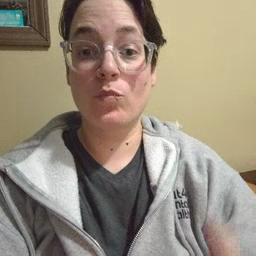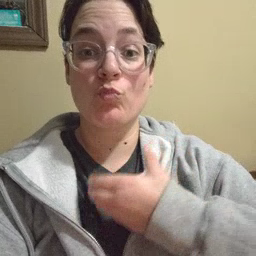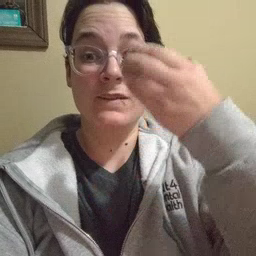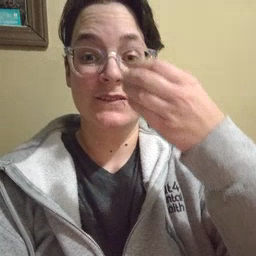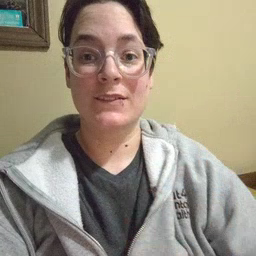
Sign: giraffe